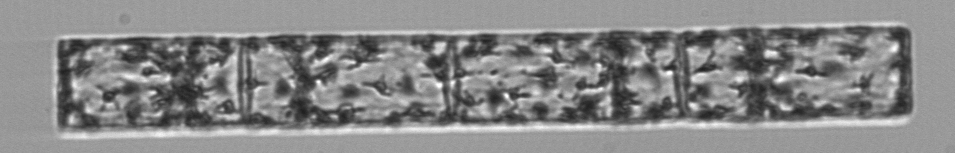
Label: Guinardia_flaccida